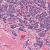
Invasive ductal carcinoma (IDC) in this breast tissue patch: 1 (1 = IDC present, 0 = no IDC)